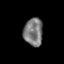
Tissue: skin
Cell type: Epithelial cells
Senescence score: 0.2828
Nuclear area (px): 519
Mean DAPI intensity: 122.206